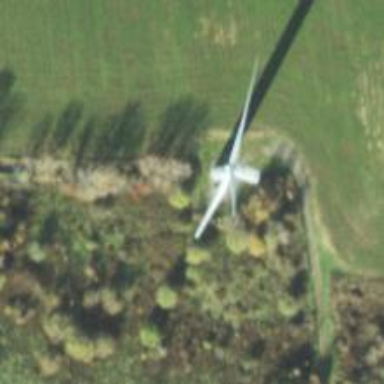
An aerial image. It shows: Wind generator powered by horizontal axis wind turbine.